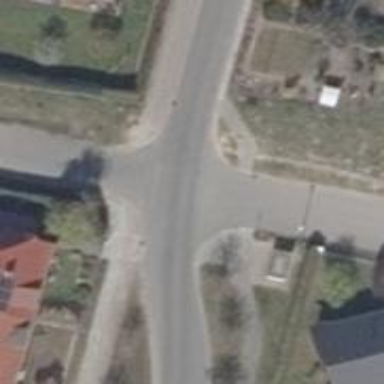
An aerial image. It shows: Residential road with asphalt surface and opposite cycleway.